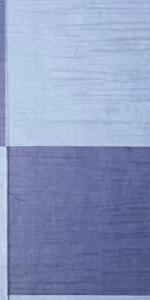
Label: Empty